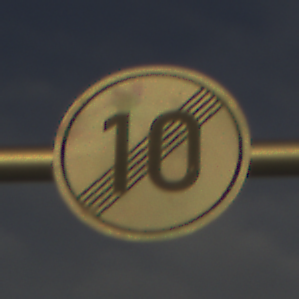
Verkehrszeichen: EndeGeschwindigkeit10
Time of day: SunriseSunset
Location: Outdoor (Nature)
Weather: PartlyCloudy
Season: Summer
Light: Natural